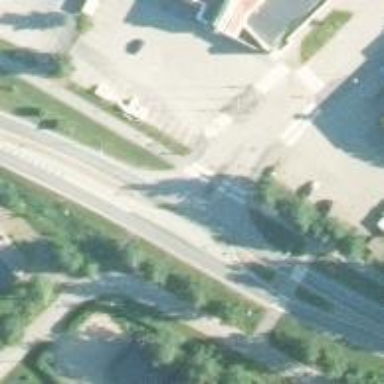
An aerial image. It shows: Road with "give way" sign.